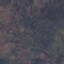
Land use / land cover: HerbaceousVegetation